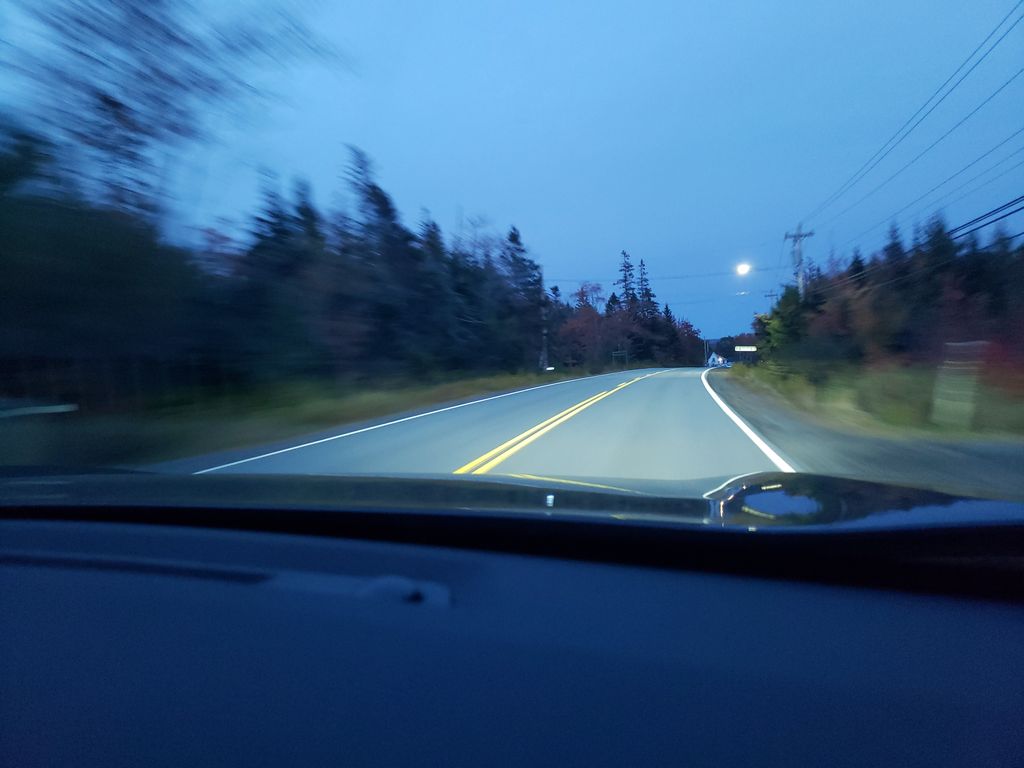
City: halifax